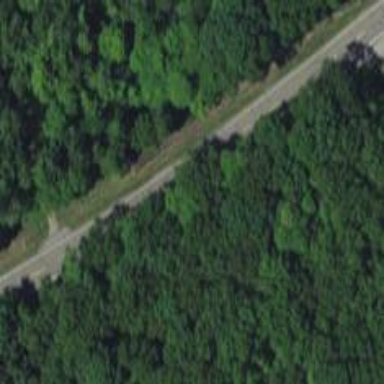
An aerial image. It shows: Primary highway with shared asphalt cycleway.